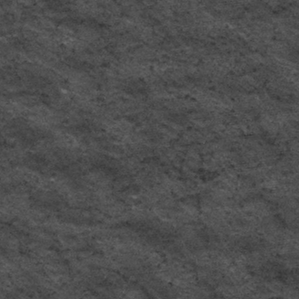
Label: frost